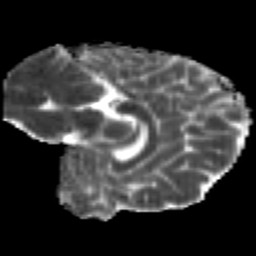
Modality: MD
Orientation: sagittal
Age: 27
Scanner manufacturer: siemens
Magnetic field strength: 3 T
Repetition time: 2.2 s
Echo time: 0.084 s